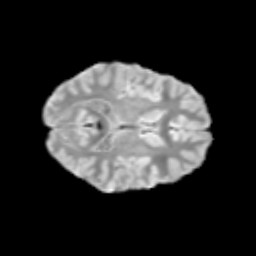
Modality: T2w
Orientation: axial
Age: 12
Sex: female
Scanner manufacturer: siemens
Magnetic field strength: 3 T
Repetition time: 3.8 s
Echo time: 0.07 s